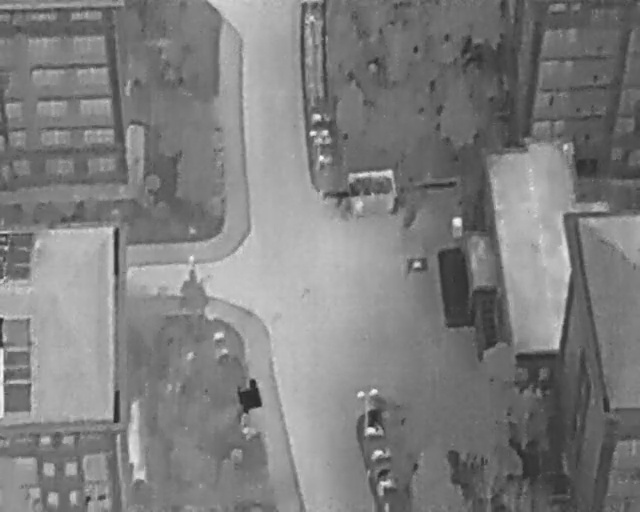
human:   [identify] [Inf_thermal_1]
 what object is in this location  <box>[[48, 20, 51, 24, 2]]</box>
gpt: <ref>1 small bicycle at the top</ref>

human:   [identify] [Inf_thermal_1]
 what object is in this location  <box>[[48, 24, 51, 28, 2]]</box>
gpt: <ref>1 medium bicycle at the top</ref>